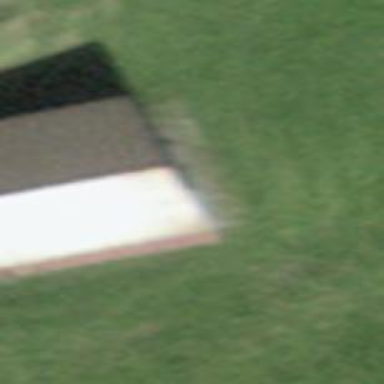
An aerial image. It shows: Rural barn.